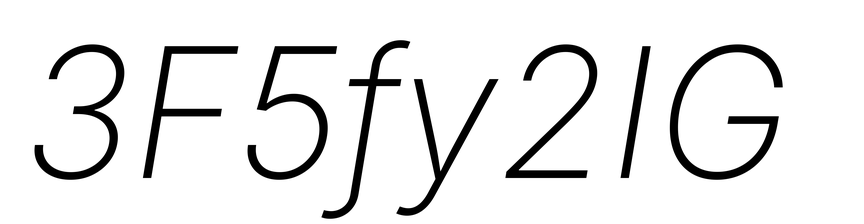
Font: Inter-Italic_ExtraLight_Italic